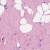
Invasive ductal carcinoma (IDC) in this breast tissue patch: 0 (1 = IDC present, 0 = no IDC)